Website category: sports
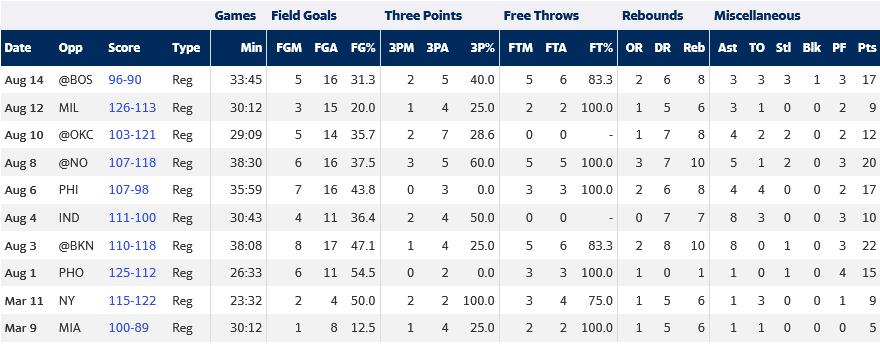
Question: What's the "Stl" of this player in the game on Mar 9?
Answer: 0

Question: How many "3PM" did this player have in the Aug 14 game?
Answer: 2

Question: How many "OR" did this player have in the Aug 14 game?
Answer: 2

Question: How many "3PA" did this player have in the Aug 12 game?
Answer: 4

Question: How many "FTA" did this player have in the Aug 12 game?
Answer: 2

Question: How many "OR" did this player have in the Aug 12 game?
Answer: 1

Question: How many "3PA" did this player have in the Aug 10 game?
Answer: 7

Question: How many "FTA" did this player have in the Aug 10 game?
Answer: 0

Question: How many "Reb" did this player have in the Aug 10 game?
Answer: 8

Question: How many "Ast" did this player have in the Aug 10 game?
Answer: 4

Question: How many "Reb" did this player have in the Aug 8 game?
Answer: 10

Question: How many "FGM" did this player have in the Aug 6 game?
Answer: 7

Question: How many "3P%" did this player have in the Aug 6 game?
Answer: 0.0

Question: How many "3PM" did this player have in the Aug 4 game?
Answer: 2

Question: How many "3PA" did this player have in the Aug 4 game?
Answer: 4

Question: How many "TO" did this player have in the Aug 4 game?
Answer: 3

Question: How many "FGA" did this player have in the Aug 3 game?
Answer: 17

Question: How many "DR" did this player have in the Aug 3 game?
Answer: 8

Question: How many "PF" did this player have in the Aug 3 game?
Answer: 3

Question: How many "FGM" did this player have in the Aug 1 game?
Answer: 6

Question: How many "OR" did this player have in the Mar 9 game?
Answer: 1

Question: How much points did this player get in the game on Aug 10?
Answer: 12

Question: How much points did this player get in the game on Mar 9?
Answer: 5

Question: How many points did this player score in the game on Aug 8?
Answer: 20

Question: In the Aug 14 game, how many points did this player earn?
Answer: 17

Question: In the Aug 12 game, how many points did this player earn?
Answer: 9

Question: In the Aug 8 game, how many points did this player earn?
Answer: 20

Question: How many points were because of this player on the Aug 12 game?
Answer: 9

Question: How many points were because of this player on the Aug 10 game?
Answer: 12

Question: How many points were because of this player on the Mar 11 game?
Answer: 9